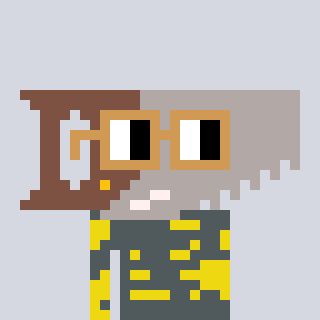
a pixel art character with square brown glasses, a saw-shaped head and a yellow-colored body on a cool background